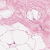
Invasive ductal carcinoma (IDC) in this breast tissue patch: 0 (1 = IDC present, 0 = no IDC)